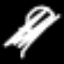
Label: squiggle